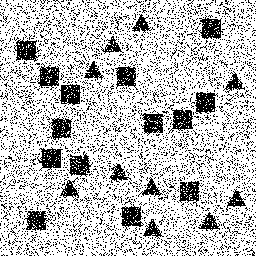
Squares: 14
Triangles: 10
Stars: 0
Total shapes: 24